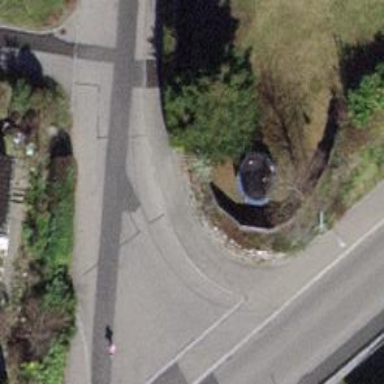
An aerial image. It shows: Asphalt sidewalk.